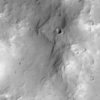
Label: not_dusty